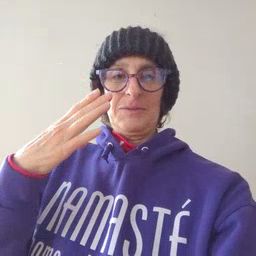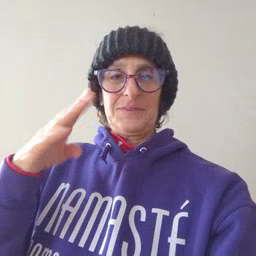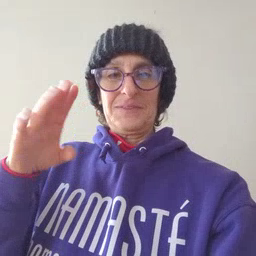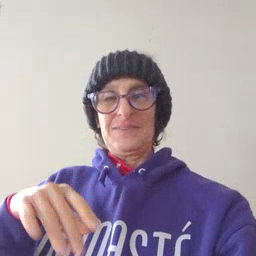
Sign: blue